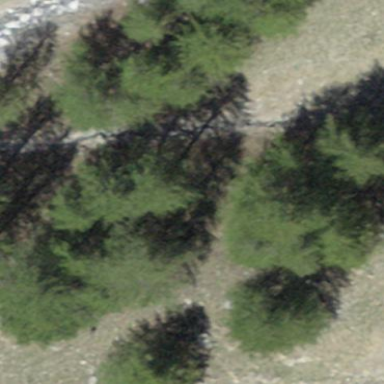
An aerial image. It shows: Forest area.